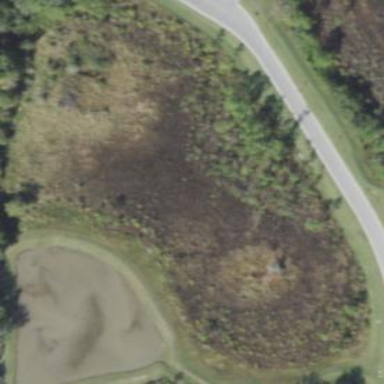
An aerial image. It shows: Marshy wetland area.